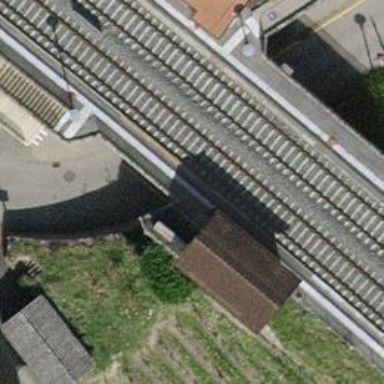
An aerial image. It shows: Public transport stop position.